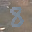
Label: 8